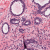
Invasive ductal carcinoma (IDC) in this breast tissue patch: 0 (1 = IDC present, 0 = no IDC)